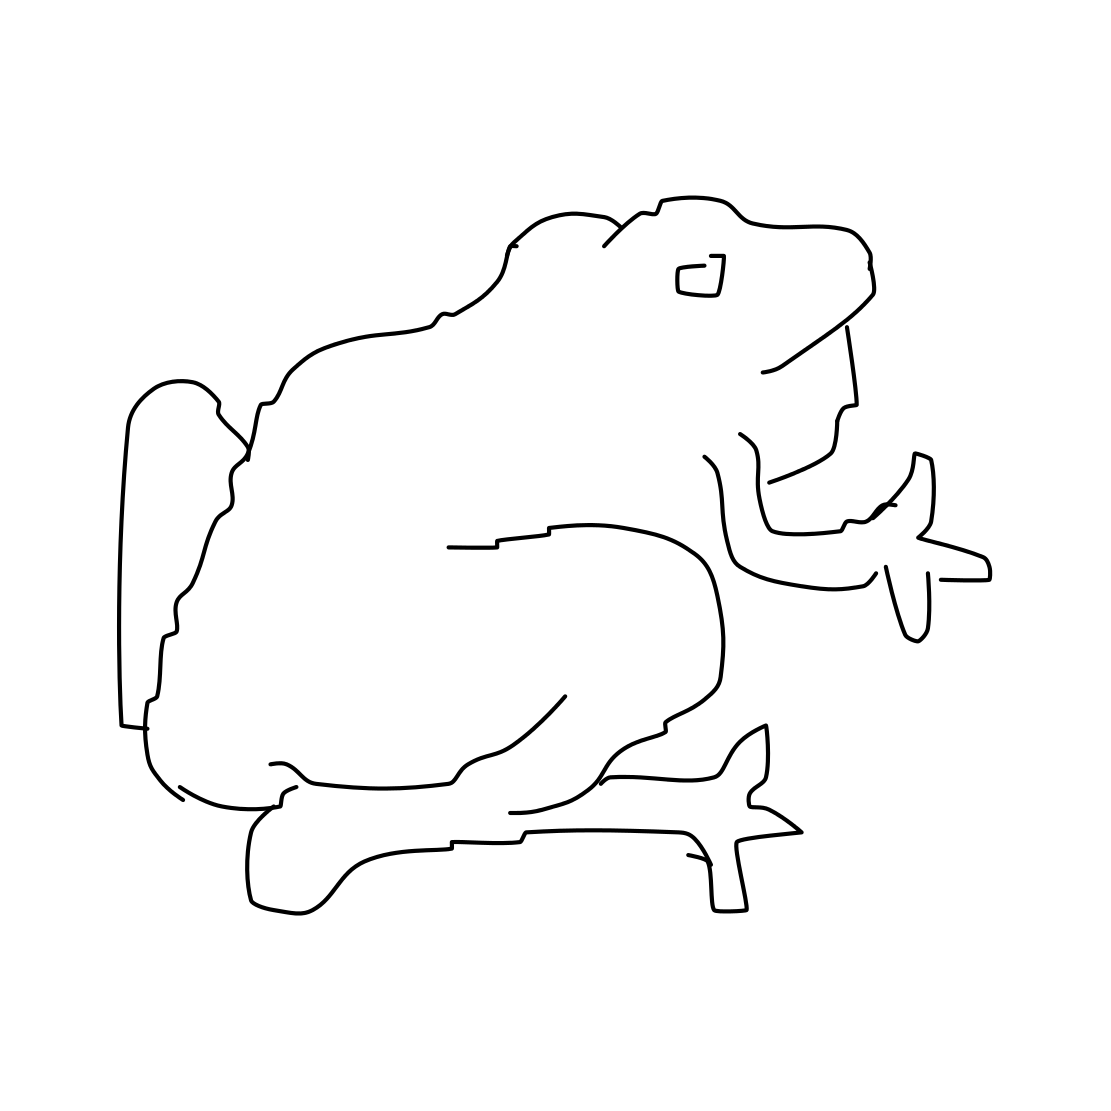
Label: frog